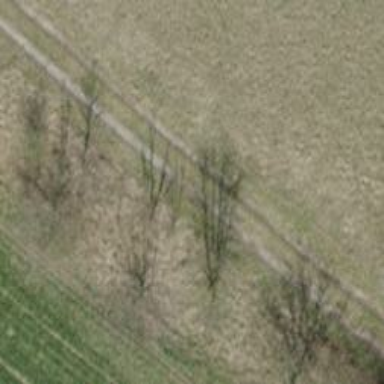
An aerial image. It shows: Track with grass surface categorized as grade4 tracktype.